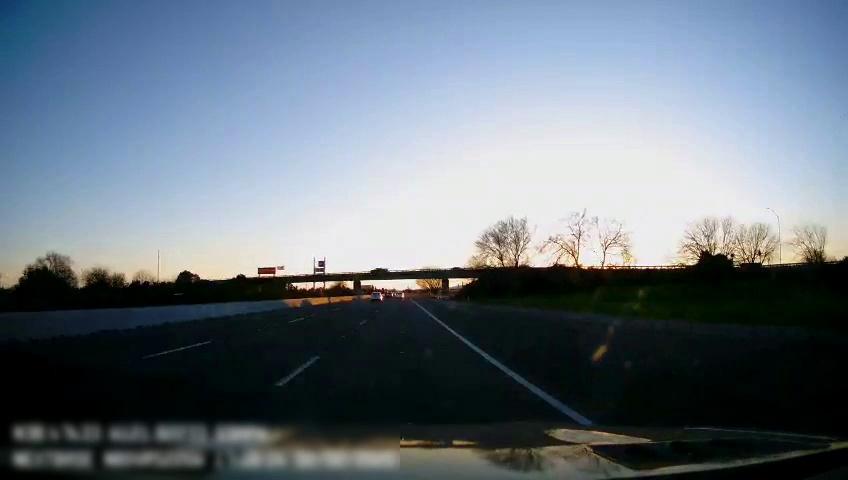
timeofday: Day
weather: Sunny
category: Drivable Space
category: Vehicles | Car
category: Lanes | Alternate Lane
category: Lanes | Current Lane
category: Lanes | Alternate Lane